Interaction volume radius: 5 \u00c5
Interaction volume height: 25 \u00c5
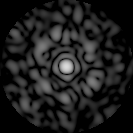
Disorder parameter: 0.8024